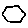
Label: hexagon